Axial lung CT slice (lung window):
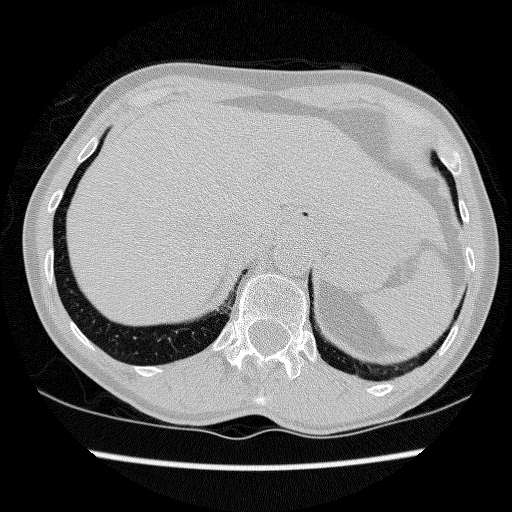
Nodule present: no